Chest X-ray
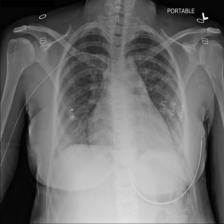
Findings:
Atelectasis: negative
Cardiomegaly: positive
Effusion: negative
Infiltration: negative
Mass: negative
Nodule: negative
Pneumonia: negative
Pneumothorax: negative
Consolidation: negative
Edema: negative
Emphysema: negative
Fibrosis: negative
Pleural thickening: negative
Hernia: negative